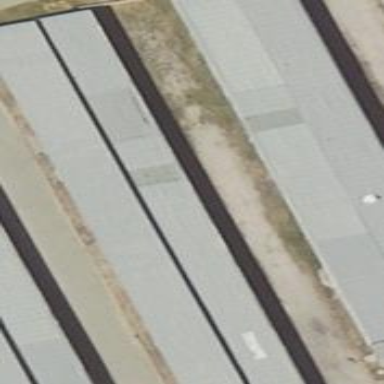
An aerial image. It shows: Group of garages.